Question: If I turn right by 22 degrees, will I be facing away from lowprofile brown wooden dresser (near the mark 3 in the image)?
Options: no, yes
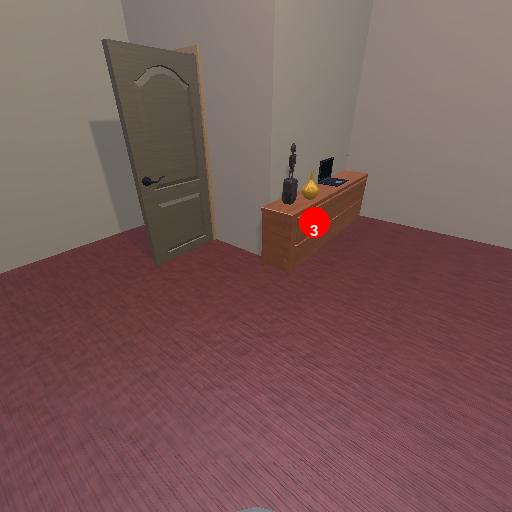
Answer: no